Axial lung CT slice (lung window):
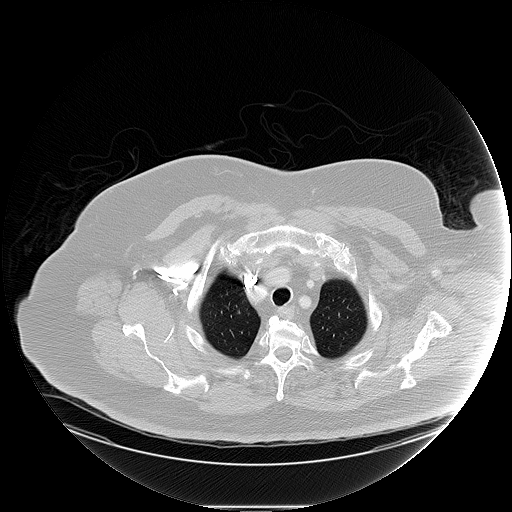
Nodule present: no